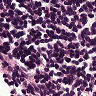
Metastatic tissue present: no